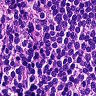
Metastatic tissue present: no